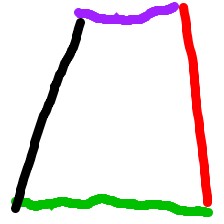
Shape: trapezoid